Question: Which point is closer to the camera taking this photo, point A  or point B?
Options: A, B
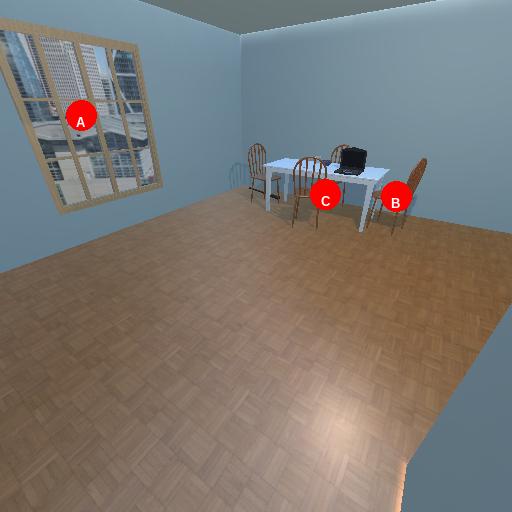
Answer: A